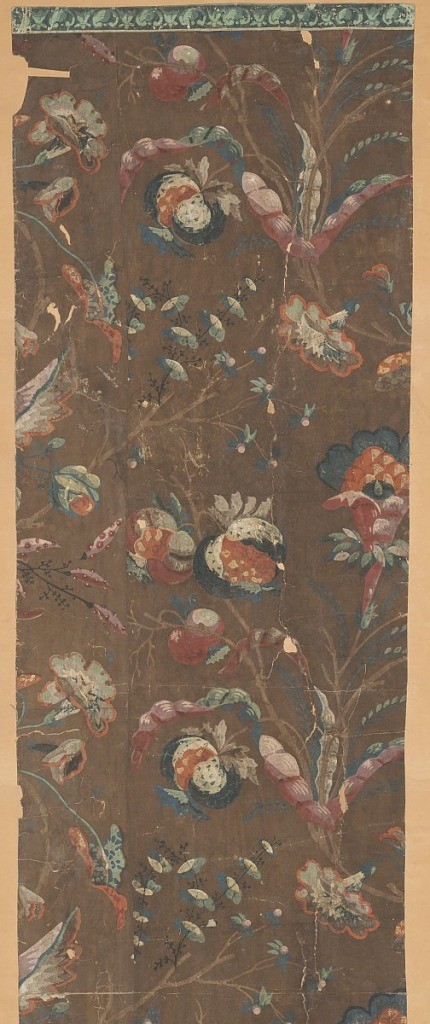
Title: Sidewall
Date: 1760–65
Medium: Block-printed on handmade paper
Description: a) long narrow strip of wallpaper: on chocolate brown ground, large, repeating pattern: flowers, fruits, inspired by painted Indian cotton motifs, in greenish-blue, oranges, reds; b) Border, attached at top, architectonic pattern green on black.